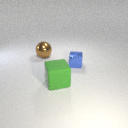
small blue metal cube in front of large brown metal sphere